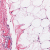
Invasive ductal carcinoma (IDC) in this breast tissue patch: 0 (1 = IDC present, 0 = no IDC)